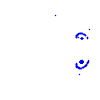
Particle: electron